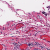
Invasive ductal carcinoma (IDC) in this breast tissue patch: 0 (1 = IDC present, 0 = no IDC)